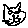
Label: cat